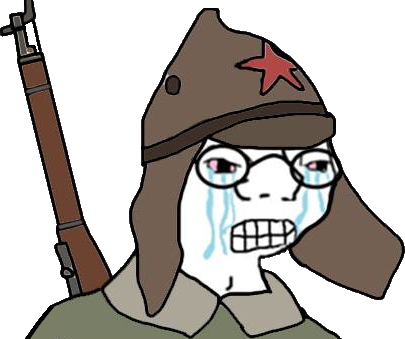
Label: 5_Zoomer